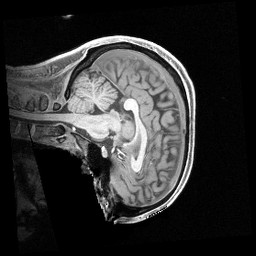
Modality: T1w
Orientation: sagittal
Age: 21
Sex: female
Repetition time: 2.4 s
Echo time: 0.00222 s